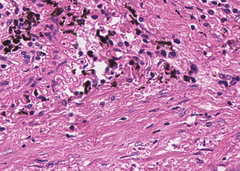
Tumor epithelial tissue: no
Tumor-associated stroma tissue: yes
Normal tissue: no